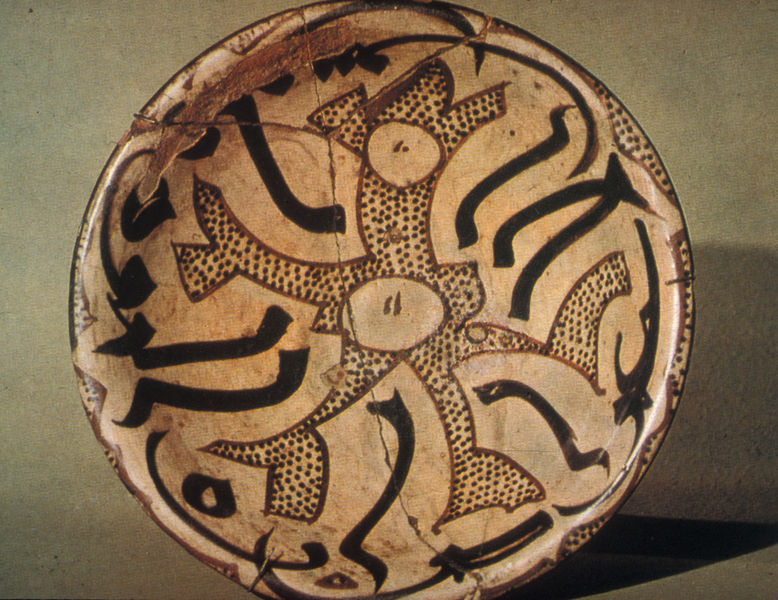
Titel: Teller aus Nishapur, Afrasiyab
Künstler: unbekannt
Institution: unbekannt
Schlagwörter: schatten, vogel, weiß, grün, ocker, braun, grau, hell, hintergrund, holz, mitte, schwarz, zeichen, rot, tier, beige, malerei, muster, ornament, alt, arm, schale, schüssel, teller, natur, auge, figur, kreis, oval, rund, keramik, ton, beine, sprung, füße, schrift, abstrakt, afrika, fläche, flächen, risse, formen, linien, rand, schaden, essen, inschrift, ornamente, verzierung, bauch, schriftzeichen, striche, bemalt, foto, fotografie, punkte, gefäß, antike, orient, asien, scheibe, buchstaben, punkt, kreise, tupfen, beschriftung, photo, verziert, geometrisch, kaputt, arabisch, chwarz, dunkels, antik, struktur, hahn, bemalung, fotographie, riß, glasur, arabien, islam, gebrannt, töpferei, verzierungen, kreisel, ovale, osten, scherben, geklebt, ureinwohner, sprünge, gebrochen, rundlich, beschädigt, islamisch, steinzeit, unregelmäßig, linine, kaligrafie, irak, geplatzt, restauriert, fünfarmig, indigen, ovle, vogel4auge, vwae, repariert, geflickt, afrikanisch, scale, giraffe, ei, steienziet, schwarze streifen, beschädigt#